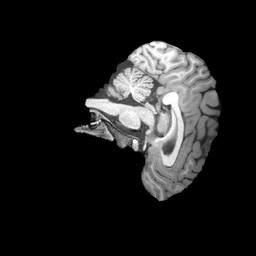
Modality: T1w
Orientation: sagittal
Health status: healthy